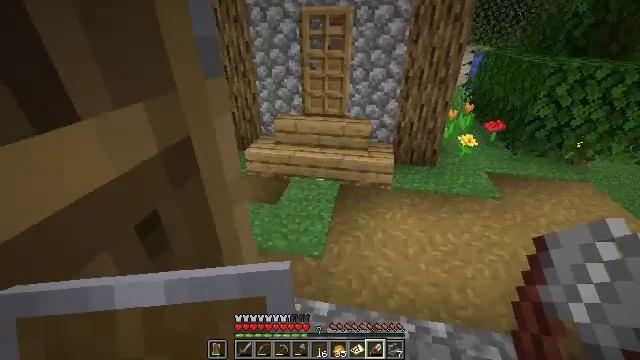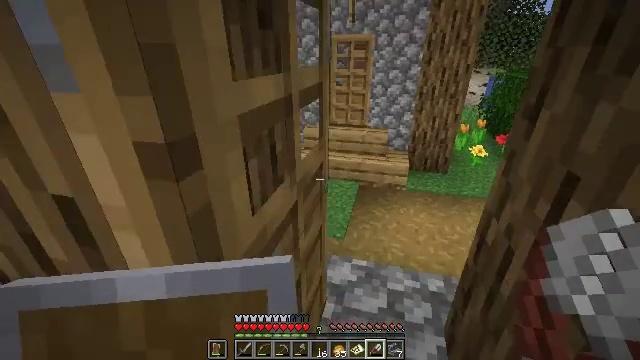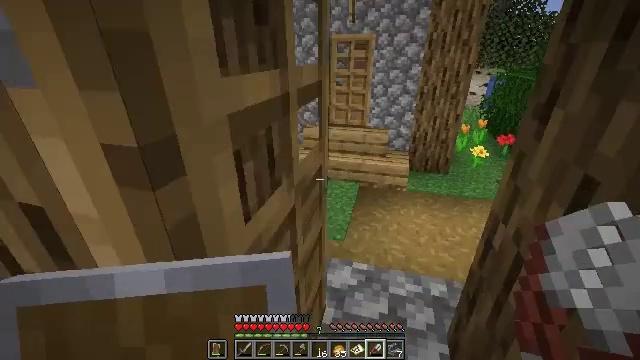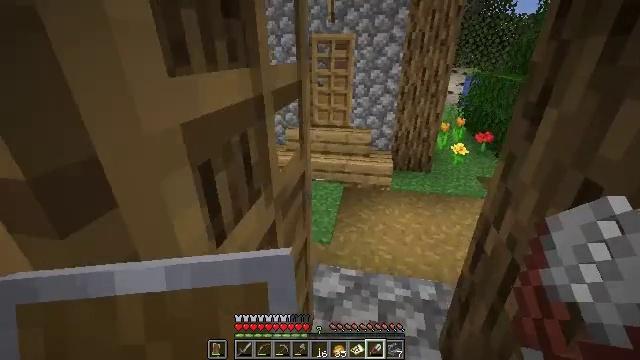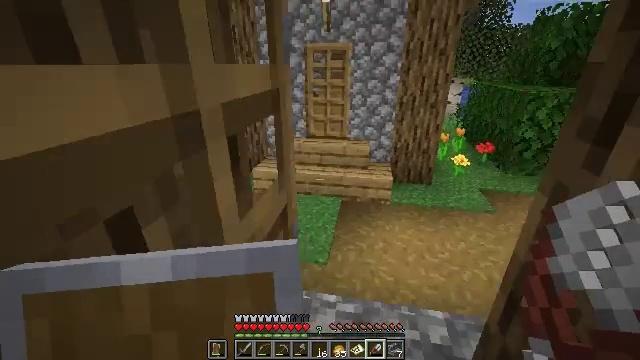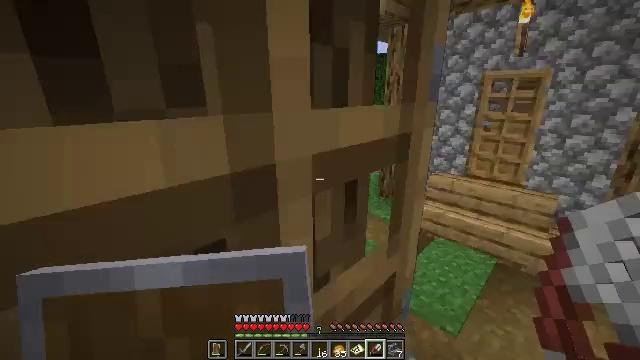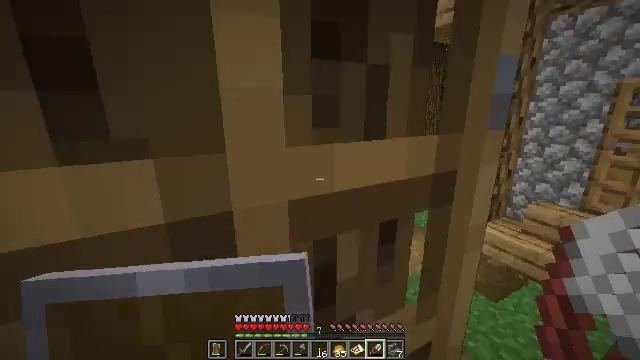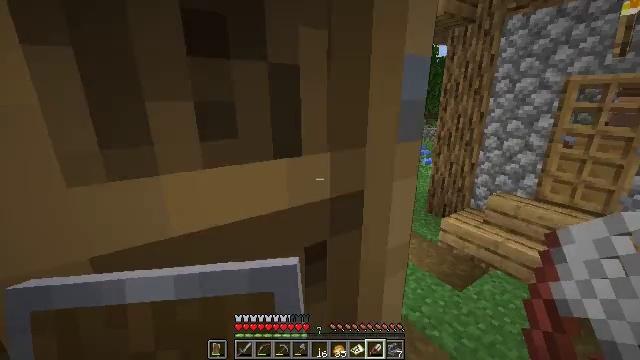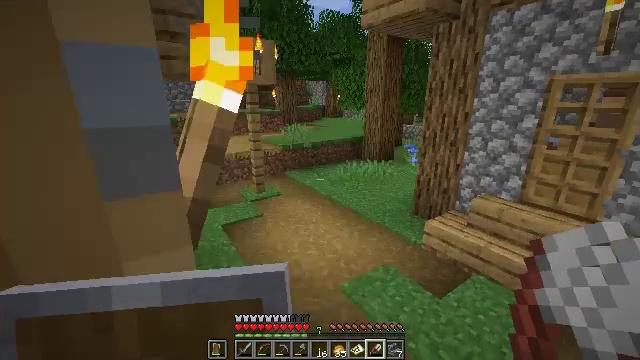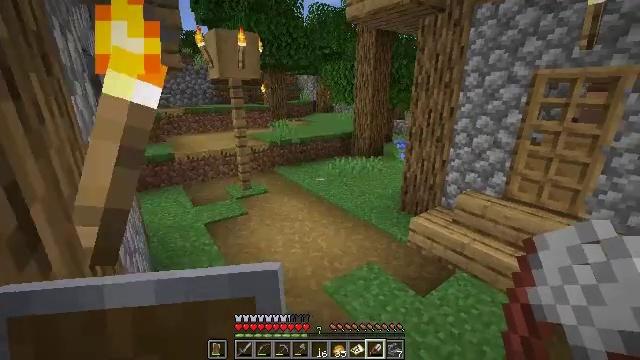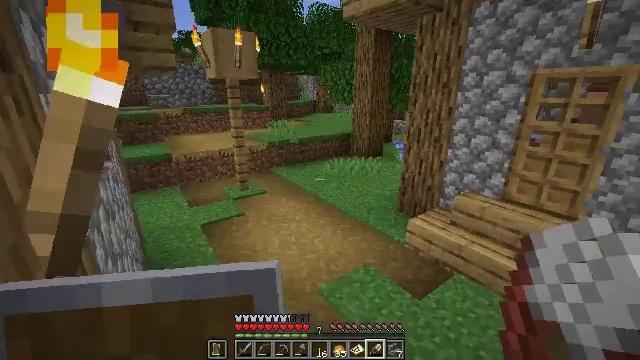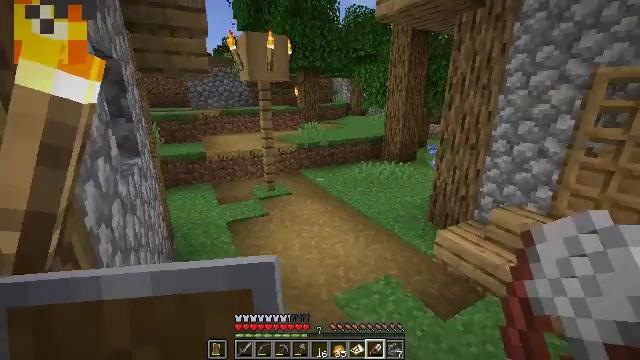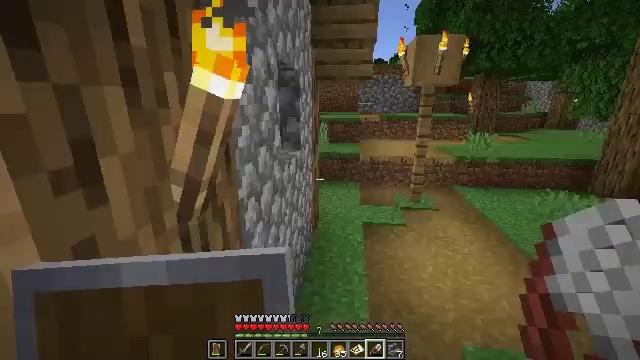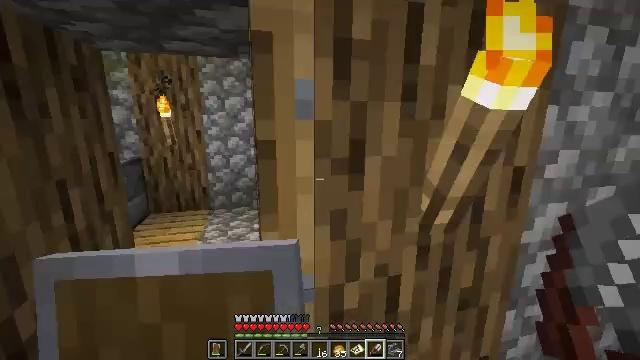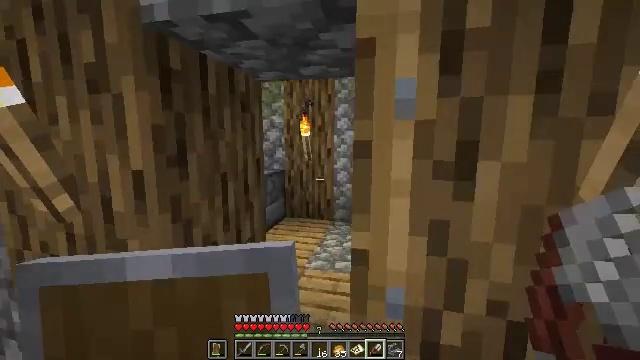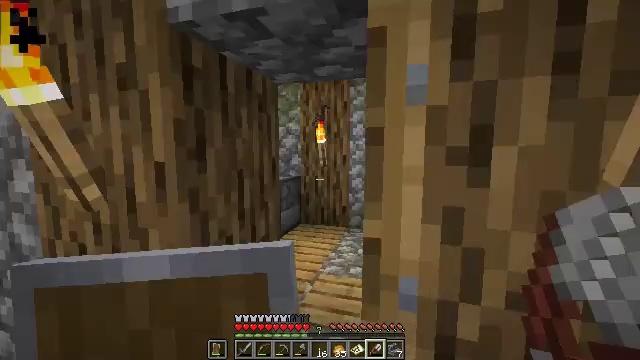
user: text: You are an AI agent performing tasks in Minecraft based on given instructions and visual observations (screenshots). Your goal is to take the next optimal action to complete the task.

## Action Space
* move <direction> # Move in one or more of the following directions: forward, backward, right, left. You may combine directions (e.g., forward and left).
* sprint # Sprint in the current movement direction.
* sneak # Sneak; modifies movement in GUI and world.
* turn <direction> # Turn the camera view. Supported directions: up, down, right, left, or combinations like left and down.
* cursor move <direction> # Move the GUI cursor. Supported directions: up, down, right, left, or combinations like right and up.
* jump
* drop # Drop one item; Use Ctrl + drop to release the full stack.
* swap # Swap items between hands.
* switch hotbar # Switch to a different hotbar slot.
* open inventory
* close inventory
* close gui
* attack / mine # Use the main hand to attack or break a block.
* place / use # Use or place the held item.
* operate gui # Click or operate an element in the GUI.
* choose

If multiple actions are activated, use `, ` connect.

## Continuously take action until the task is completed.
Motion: motion action
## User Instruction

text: Mine the poppy flower.
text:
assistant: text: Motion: move forward
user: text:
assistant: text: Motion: move forward
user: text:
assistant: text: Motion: move forward, turn right
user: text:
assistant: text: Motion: move forward, turn up
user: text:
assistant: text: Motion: move forward and move right, turn left and up
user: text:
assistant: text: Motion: move forward and move right, turn left and up
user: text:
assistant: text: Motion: move forward and move right, turn right and down
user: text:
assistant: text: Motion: move forward and move right
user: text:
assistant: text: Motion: move forward and move right, turn right and down
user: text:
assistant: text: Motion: move forward and move right
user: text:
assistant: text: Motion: move forward and move right, turn left
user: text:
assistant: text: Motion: move forward and move right, turn left and up
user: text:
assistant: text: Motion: move forward and move right, turn left and up
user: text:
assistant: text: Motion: turn left and up
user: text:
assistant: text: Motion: move back, turn left and up
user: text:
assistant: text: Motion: move back
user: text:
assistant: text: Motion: move back, turn up
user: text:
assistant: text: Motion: move back, turn right and up
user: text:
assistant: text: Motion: move forward, turn right and down
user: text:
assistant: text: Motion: move forward, turn right
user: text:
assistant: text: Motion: move forward, sprint
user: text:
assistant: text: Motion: move forward, sprint
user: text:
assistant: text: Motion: move forward, sprint
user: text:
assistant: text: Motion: move forward, sprint
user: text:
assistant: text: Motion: move forward, sprint
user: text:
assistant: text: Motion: move forward
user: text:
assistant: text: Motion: move forward
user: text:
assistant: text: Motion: move forward
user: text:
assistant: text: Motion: move forward
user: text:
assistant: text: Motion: move forward, turn left and down